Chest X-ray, PA view. Patient: 34 years old, sex M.
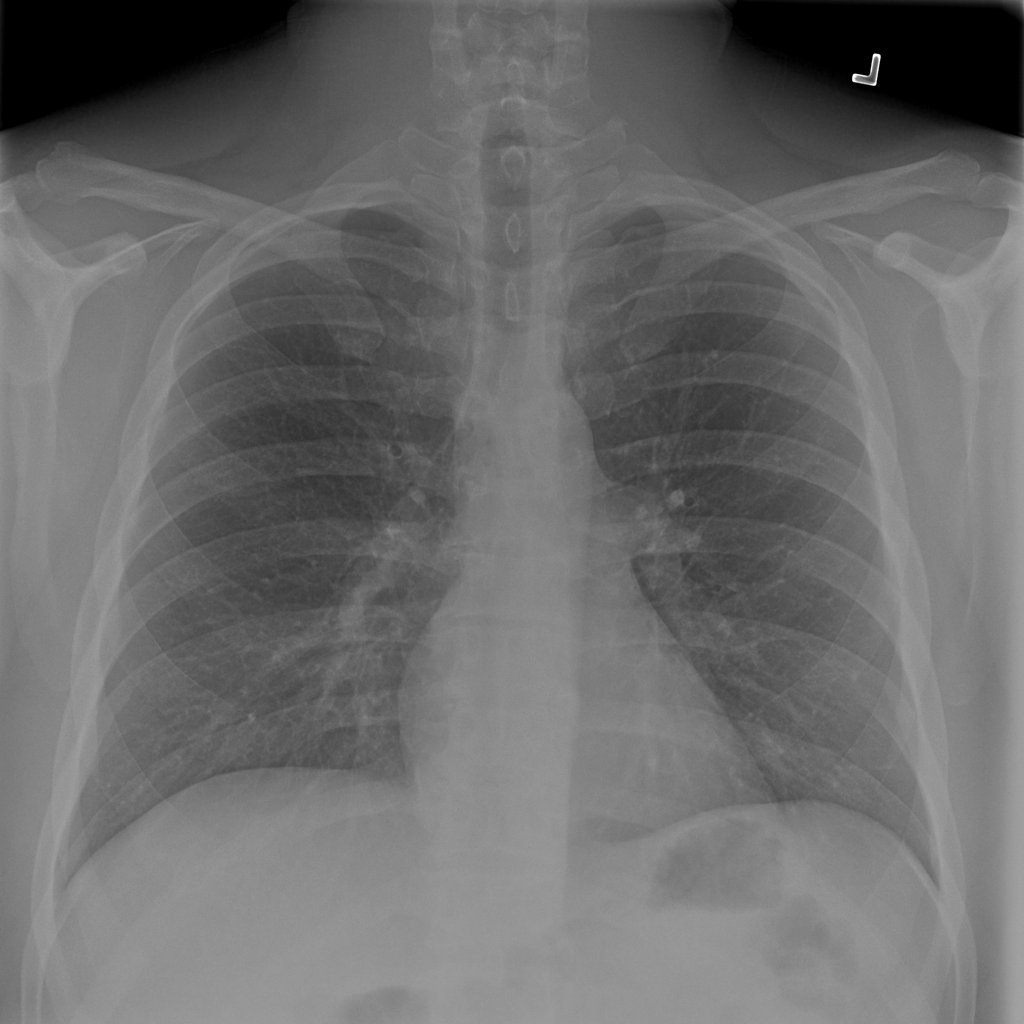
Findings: No Finding